Question: I've been searching all over but couldn't find a way to display the pagination links like this:

on the grid view.
I have this configuration for my grid:
'''
<?php
$dataProvider=$model->search();
$dataProvider->pagination = array('pageSize'=>1); // Forced to show 1 item per page to make sure the pagination is triggered.
$widget = $this->widget('bootstrap.widgets.TbExtendedGridView', array(
'id'=>'_grid',
// 'filter'=>new CallReport,
'fixedHeader' => true,
'responsiveTable' => true,
'headerOffset' => 30, // 40px is the height of the main navigation at bootstrap
'selectableRows'=>1,
'selectionChanged'=>'function(id){
if ( $.fn.yiiGridView.getSelection(id).length ) {
$("#selectBtnID").fadeIn("fast");
} else {
$("#selectBtnID").fadeOut("fast");
}
}',
'afterAjaxUpdate'=>'function(id){
if ( $.fn.yiiGridView.getSelection(id).length ) {
$("#selectBtnID").fadeIn("fast");
} else {
$("#selectBtnID").fadeOut("fast");
}
}',
'type'=>'striped bordered',
'enablePagination' => true,
'pager' => array(
'cssFile' => false,
'header' => false,
'firstPageLabel' => 'First',
'prevPageLabel' => 'Previous',
'nextPageLabel' => 'Next',
'lastPageLabel' => 'Last',
),
'summaryText'=>'Displaying {start}-{end} of {count} results.',
'dataProvider' => $dataProvider,
'template' => "{items}",
'columns' => array(
array('name' => 'call_date','header' => 'Call Date'),
array('name'=>'remarks', 'header'=>'Remarks'),
array('name'=>'appointment_date', 'header'=>'Appointment Date'),
array('name'=>'appointment_venue', 'header'=>'Appointment Venue'),
array('name'=>'appointment_remarks', 'header'=>'Appointment Remarks'),
array('name'=>'issues_concern', 'header'=>'Issues/Concern'),
array('name'=>'supervisor_message', 'header'=>'Supervisor Message'),
),
));
?>
'''
Anyone who has an idea how to achieve this?
TIA
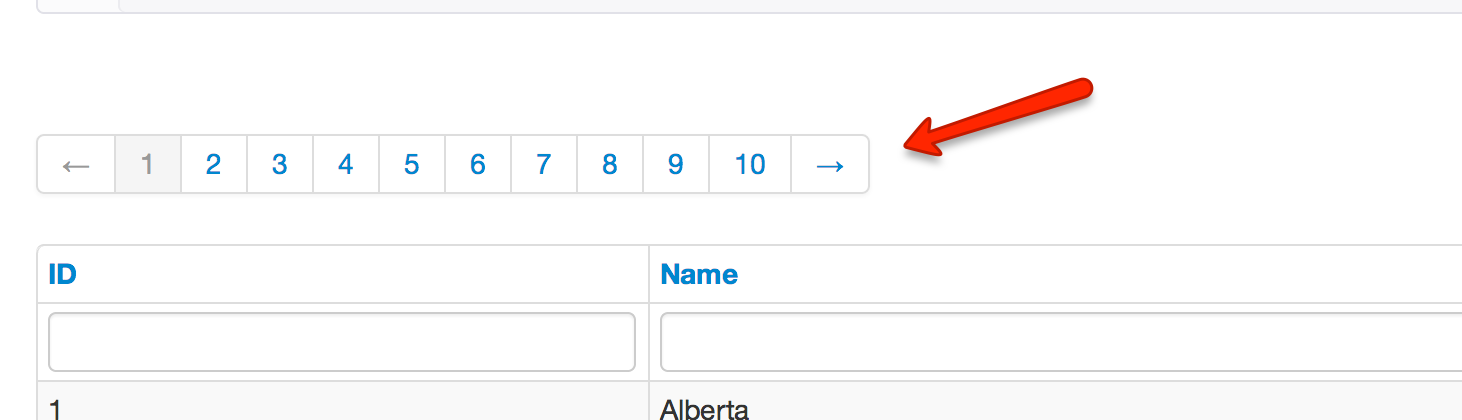
Answer: Just fix your template line like this
'''
....
'summaryText'=>'Displaying {start}-{end} of {count} results.',
'dataProvider' => $dataProvider,
'template' => "{items}",
....
'''
to
'''
....
'summaryText'=>'Displaying {start}-{end} of {count} results.',
'dataProvider' => $dataProvider,
'template' => "{items}{pager}",
....
'''